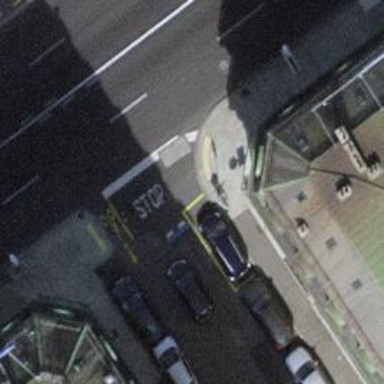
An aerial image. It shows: Unmarked crossing on the road.